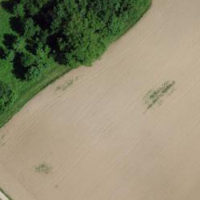
EUNIS habitat code: 52
Species observed at this site:
Anthus trivialis
Luscinia megarhynchos
Oenanthe oenanthe
Cyanistes caeruleus
Parus major
Erithacus rubecula
Dendrocopos major
Fringilla coelebs
Saxicola rubicola
Aegithalos caudatus
Turdus merula